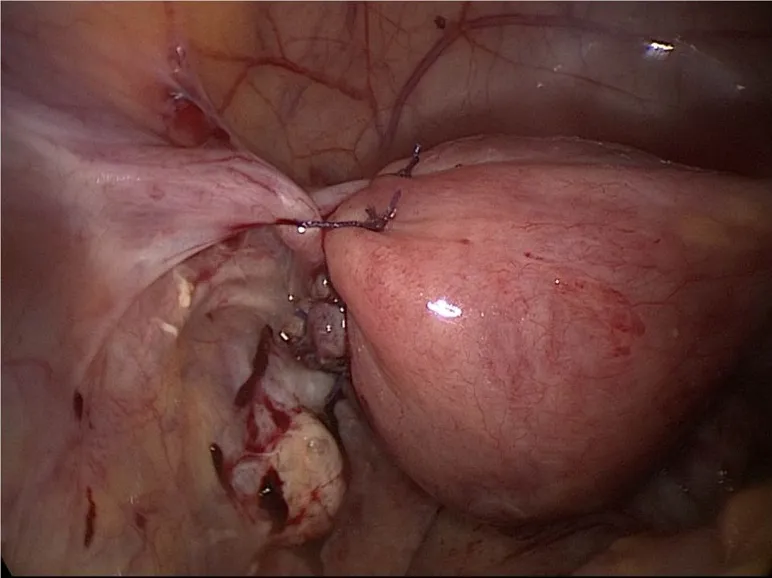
Final result of surgery in case 3.
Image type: endoscopy (gi_endoscopy)